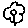
Label: flower